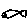
Label: fish